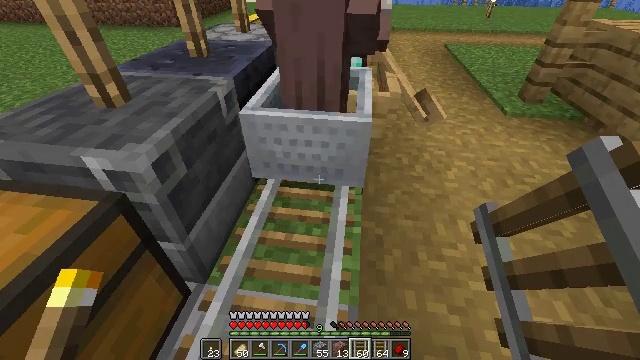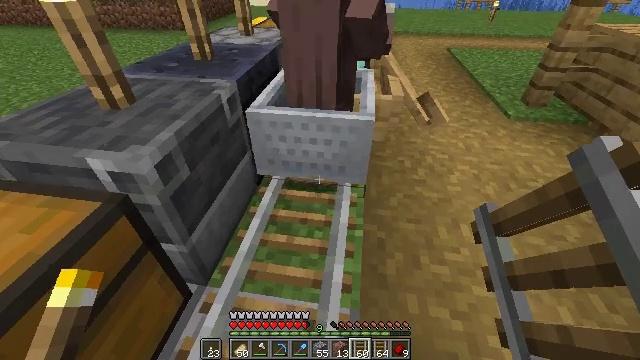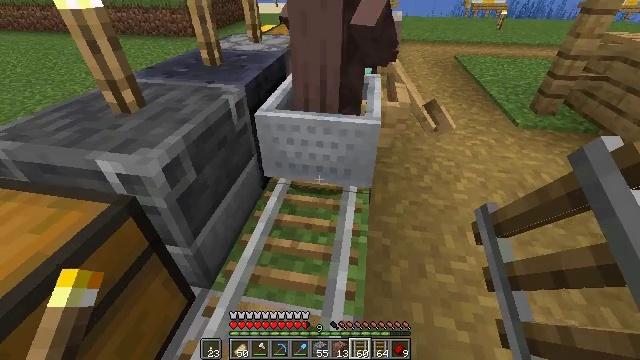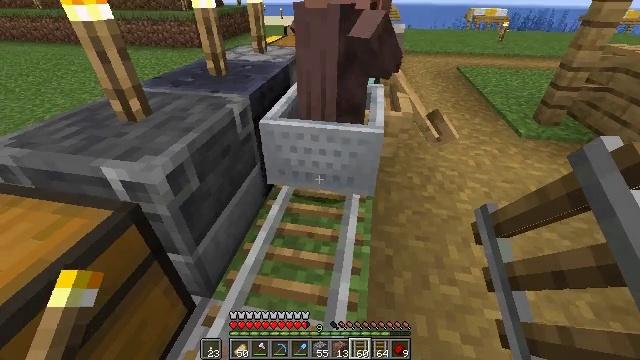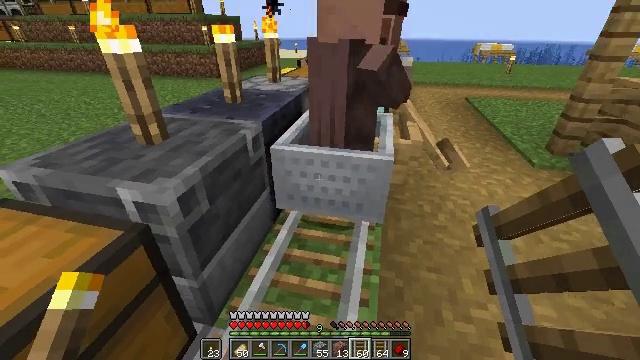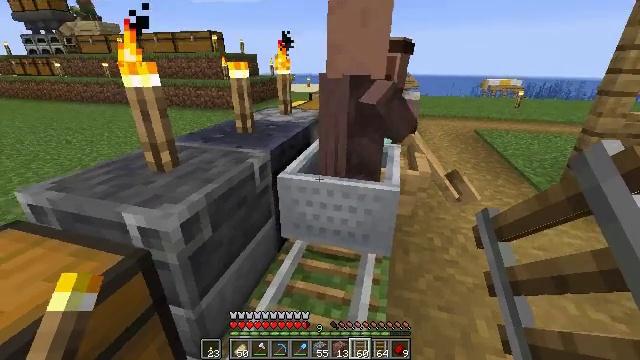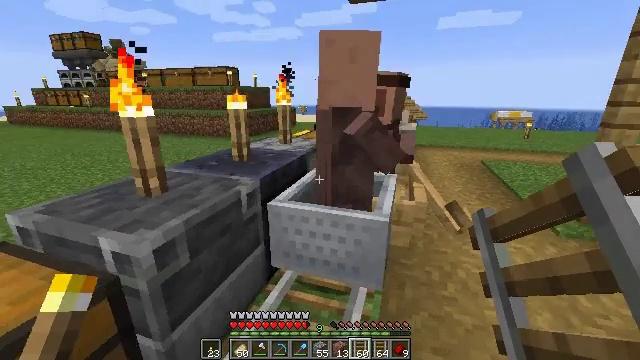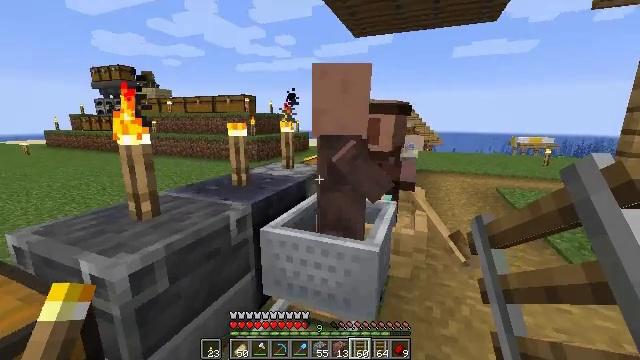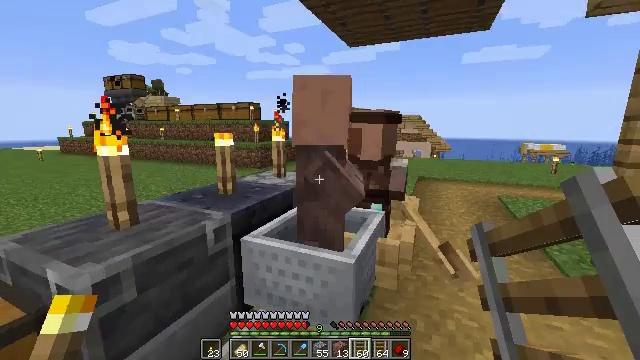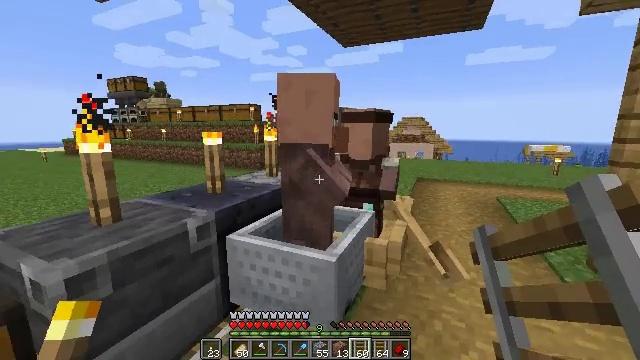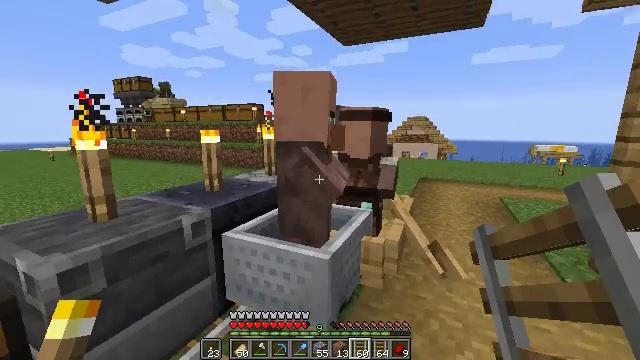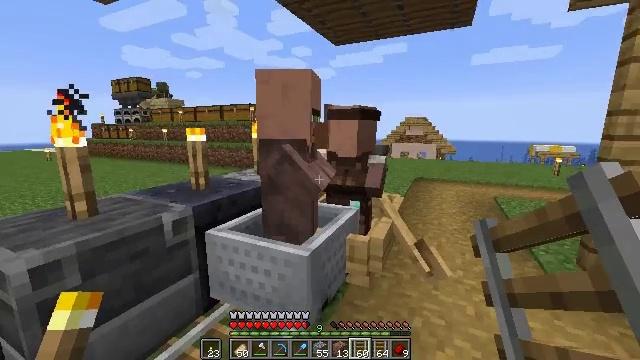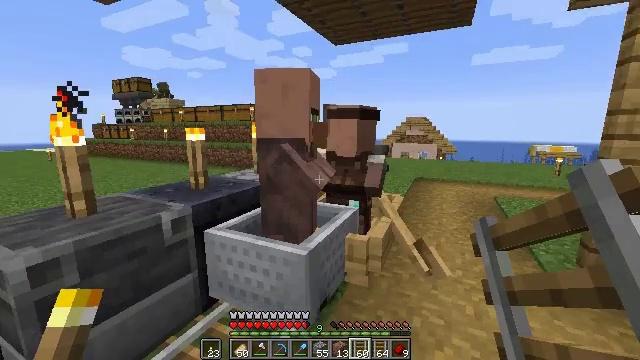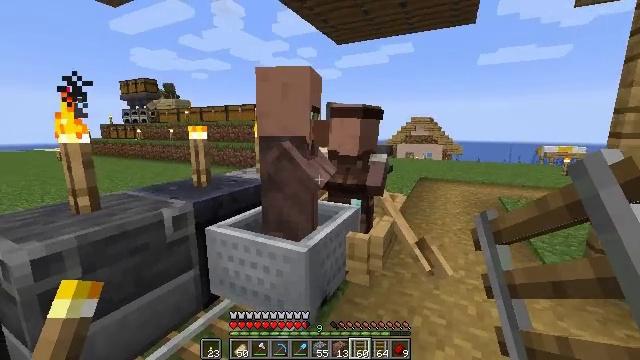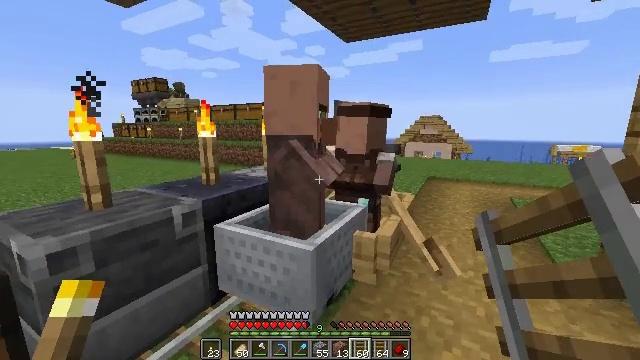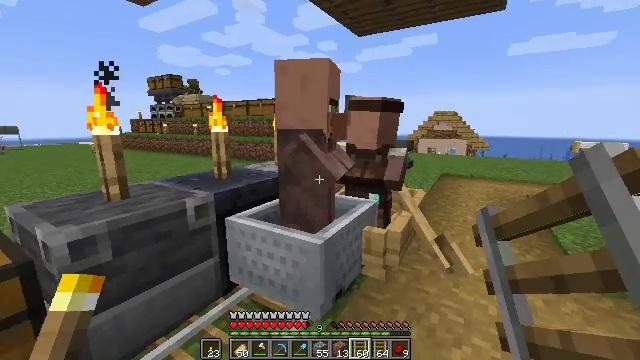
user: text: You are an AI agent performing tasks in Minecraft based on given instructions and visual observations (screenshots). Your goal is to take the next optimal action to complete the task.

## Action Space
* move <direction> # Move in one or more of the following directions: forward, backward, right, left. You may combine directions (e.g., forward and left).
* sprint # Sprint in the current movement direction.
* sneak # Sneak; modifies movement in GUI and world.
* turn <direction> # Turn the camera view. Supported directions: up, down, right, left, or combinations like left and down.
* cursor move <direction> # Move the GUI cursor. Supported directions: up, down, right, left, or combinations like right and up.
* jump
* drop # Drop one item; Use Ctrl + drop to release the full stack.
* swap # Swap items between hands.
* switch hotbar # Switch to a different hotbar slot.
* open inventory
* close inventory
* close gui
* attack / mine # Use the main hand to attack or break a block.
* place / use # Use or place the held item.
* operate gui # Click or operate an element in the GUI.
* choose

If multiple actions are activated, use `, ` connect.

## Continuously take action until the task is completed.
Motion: motion action
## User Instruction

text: Recycle the rail from an abandoned track.
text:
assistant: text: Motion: no_op
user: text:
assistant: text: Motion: turn left and up
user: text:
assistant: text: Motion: turn up
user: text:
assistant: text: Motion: turn left and up
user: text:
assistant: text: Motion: move right, turn left and up
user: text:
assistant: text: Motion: move right, turn left and up
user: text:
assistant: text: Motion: move right, turn left and up
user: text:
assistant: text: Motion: move right, turn left and up
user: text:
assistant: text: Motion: move right
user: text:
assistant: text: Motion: no_op
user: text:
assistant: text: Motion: no_op
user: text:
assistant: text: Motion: no_op
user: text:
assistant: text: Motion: turn left
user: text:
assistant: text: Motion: turn left
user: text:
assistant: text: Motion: turn left
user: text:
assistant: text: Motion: turn left
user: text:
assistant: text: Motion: turn left
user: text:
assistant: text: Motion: turn left
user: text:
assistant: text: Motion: move back
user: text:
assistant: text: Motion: move back
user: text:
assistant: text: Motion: move back
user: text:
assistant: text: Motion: move back
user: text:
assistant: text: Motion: move back and move right, turn left
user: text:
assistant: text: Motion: move back and move right, turn left
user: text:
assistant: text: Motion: move right, turn left
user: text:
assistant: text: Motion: move right, turn left
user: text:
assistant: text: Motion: no_op
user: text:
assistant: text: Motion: no_op
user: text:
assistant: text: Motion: no_op
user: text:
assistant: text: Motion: no_op